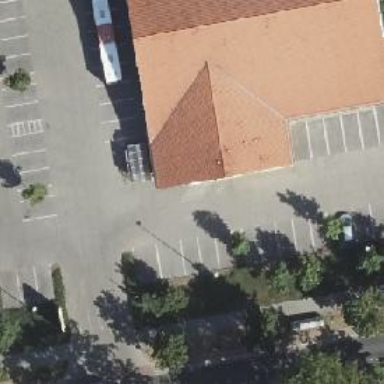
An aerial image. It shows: Supermarket.